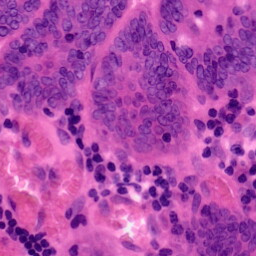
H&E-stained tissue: Colon